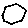
Label: hexagon